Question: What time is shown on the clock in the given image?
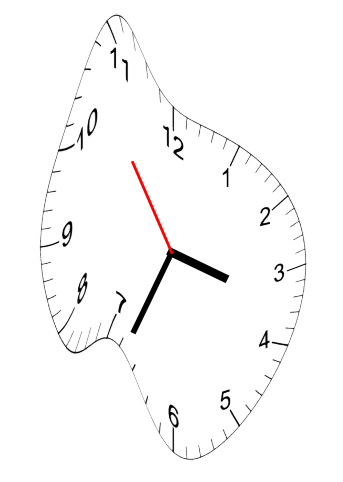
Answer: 03:33:54